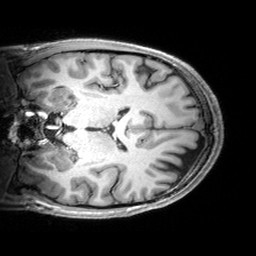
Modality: T1w
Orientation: coronal
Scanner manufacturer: siemens
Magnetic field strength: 3 T
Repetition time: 2.53 s
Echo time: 0.00299 s